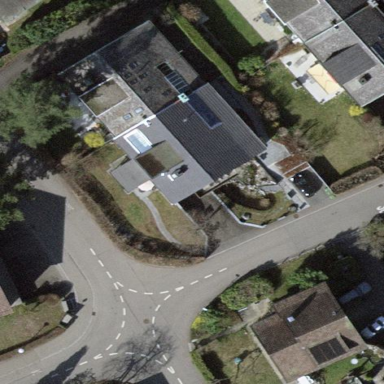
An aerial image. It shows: Terrace building.